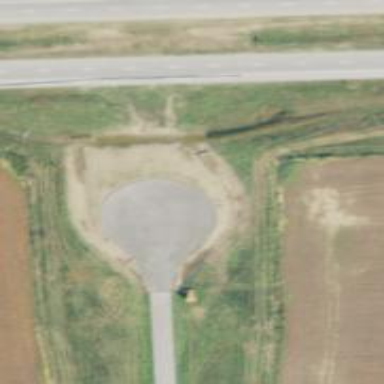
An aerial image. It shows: Culvert tunnel.